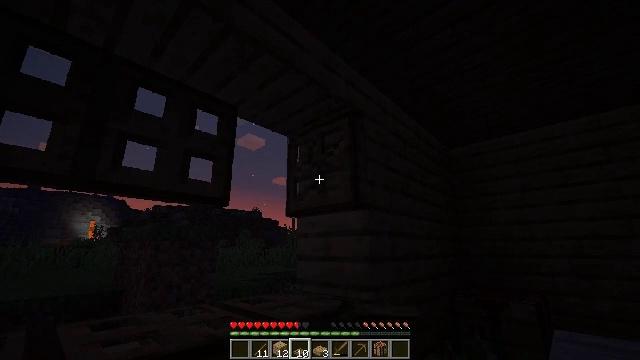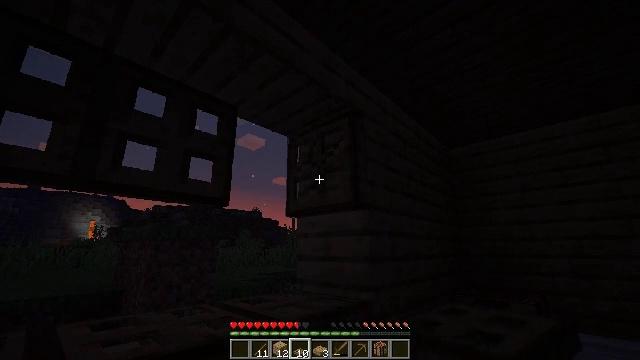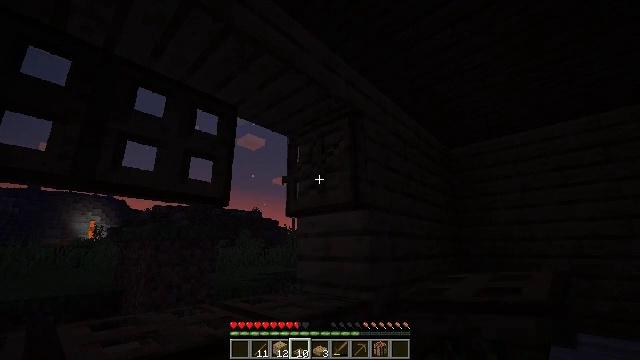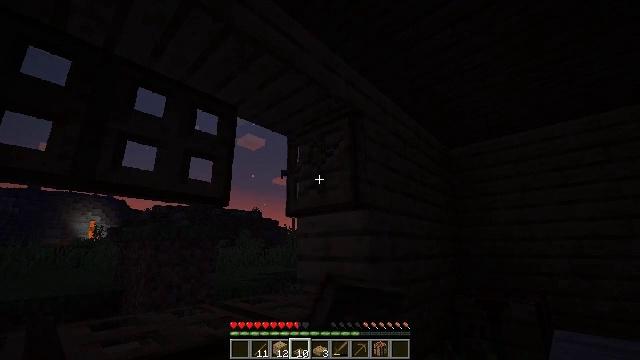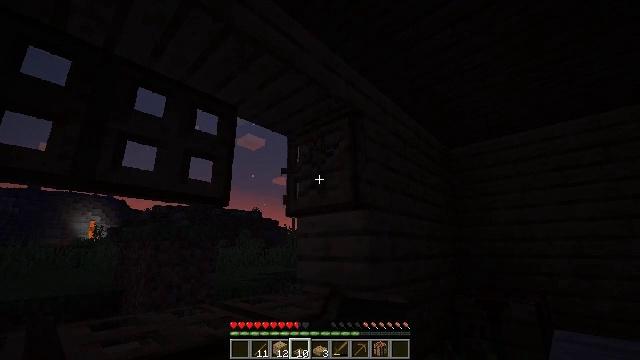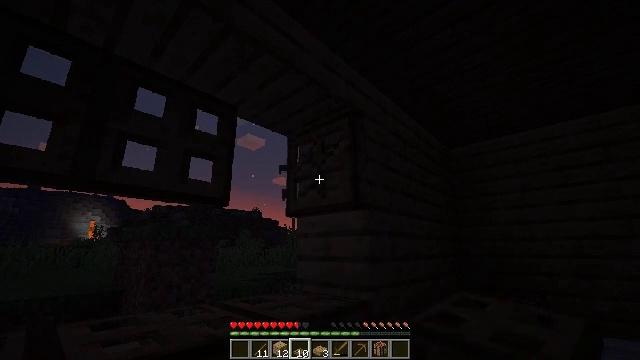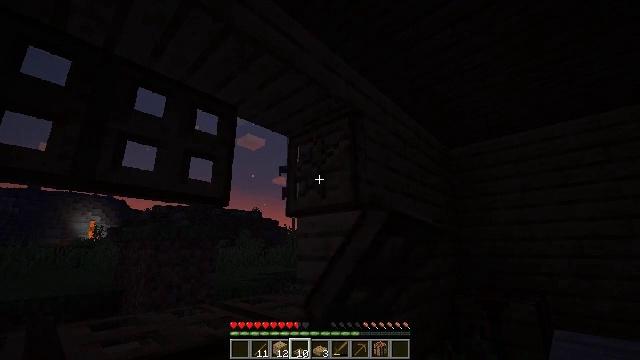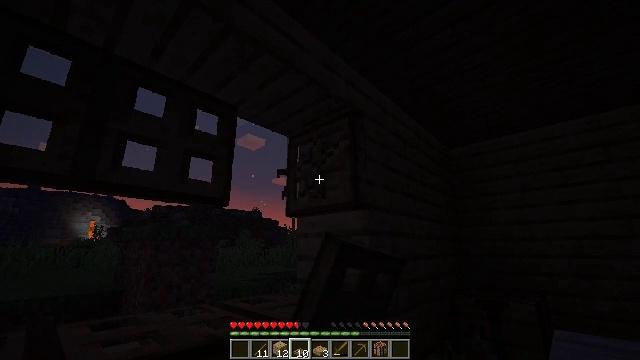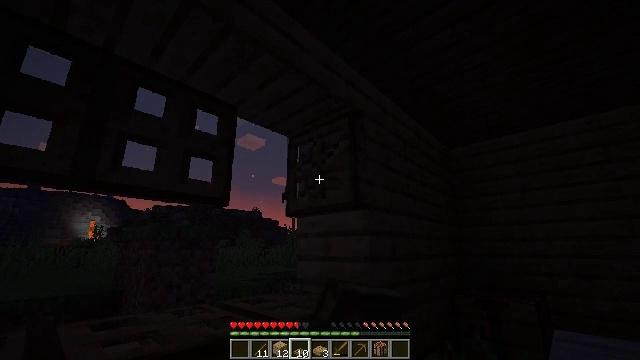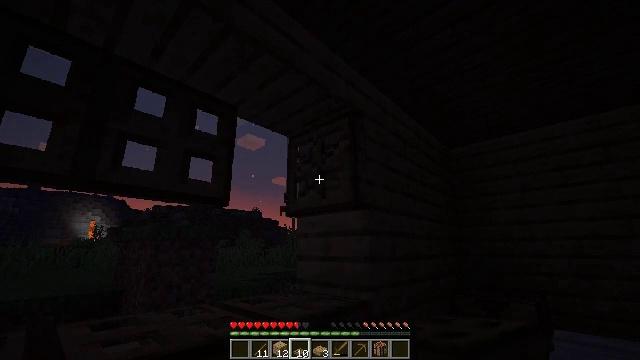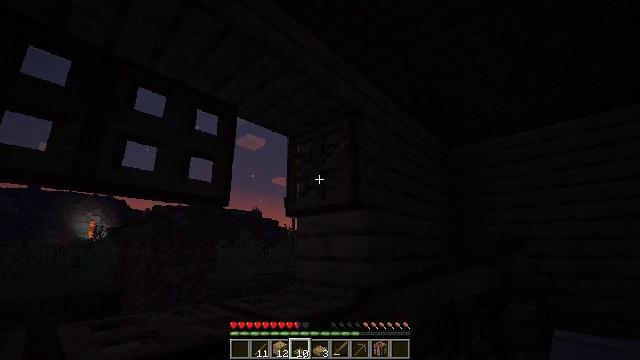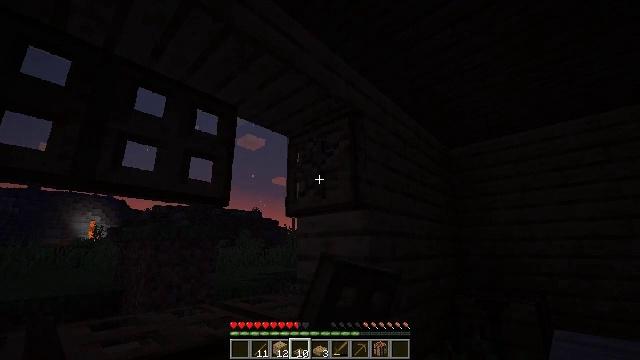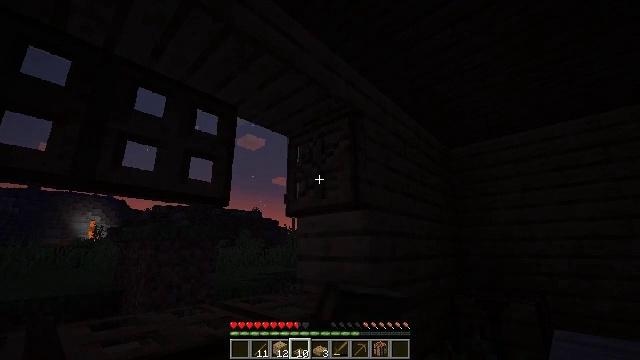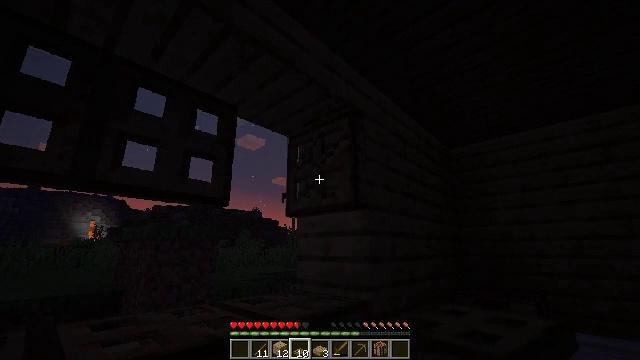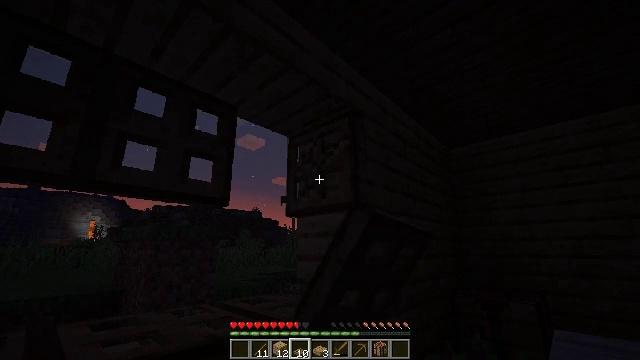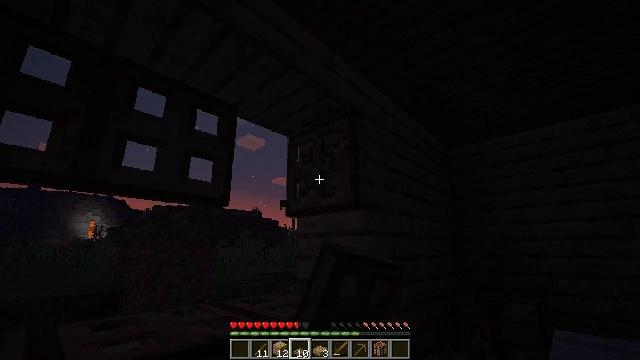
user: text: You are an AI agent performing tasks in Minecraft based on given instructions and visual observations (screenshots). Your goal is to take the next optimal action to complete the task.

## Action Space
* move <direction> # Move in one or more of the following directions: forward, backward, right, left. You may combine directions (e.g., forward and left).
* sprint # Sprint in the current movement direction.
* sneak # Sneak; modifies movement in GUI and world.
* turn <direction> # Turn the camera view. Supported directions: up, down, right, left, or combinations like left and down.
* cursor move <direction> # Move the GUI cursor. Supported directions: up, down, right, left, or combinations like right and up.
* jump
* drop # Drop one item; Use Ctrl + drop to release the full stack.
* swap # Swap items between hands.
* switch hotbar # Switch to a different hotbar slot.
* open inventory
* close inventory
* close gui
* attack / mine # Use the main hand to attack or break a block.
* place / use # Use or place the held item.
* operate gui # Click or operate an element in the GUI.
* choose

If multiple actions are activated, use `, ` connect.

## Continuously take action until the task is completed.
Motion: motion action
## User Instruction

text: Get the oak trapdoor back into your inventory.
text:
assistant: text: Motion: attack / mine
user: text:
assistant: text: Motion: attack / mine
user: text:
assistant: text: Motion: attack / mine
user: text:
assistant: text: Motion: attack / mine
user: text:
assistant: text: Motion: attack / mine
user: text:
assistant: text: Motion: attack / mine
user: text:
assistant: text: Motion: attack / mine
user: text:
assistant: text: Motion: attack / mine
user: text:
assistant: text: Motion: attack / mine
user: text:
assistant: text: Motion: attack / mine
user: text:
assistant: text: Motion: attack / mine
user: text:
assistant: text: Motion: attack / mine
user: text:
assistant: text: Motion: attack / mine
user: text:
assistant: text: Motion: attack / mine
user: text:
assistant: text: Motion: attack / mine
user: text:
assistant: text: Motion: attack / mine
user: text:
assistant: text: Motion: attack / mine
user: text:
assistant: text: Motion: attack / mine
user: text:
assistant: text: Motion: attack / mine
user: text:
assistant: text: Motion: attack / mine
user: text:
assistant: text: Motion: attack / mine
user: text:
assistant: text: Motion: attack / mine
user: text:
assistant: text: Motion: attack / mine
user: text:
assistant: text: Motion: attack / mine
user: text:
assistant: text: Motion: attack / mine
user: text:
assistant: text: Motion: attack / mine
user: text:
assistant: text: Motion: attack / mine
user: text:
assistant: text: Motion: attack / mine
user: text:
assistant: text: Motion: attack / mine
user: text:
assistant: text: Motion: attack / mine